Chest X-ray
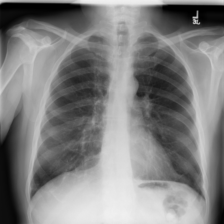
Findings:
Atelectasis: negative
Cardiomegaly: negative
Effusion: negative
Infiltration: negative
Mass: negative
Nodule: negative
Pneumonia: negative
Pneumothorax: negative
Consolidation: negative
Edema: negative
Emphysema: negative
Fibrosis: negative
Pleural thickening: negative
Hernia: negative